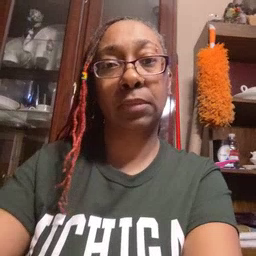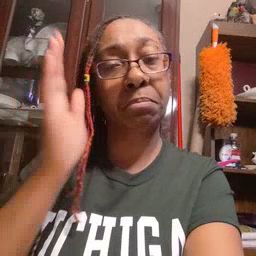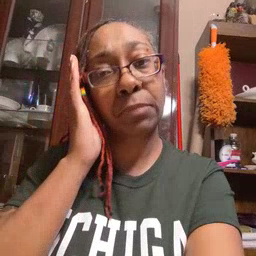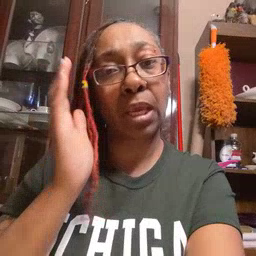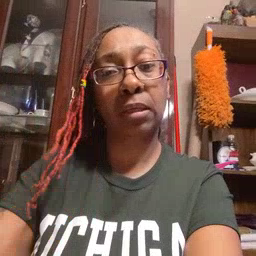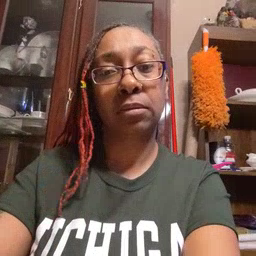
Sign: bed